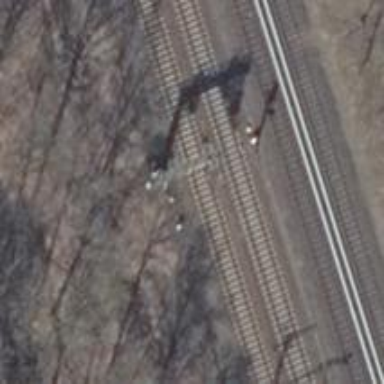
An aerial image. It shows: Railway signal.